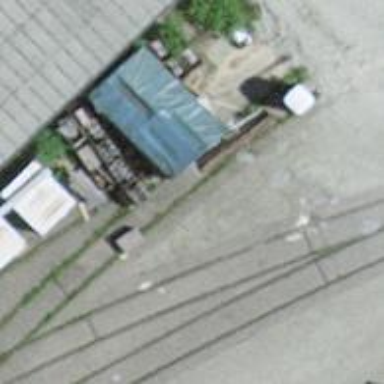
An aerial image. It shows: Abandoned railway spur with one track.